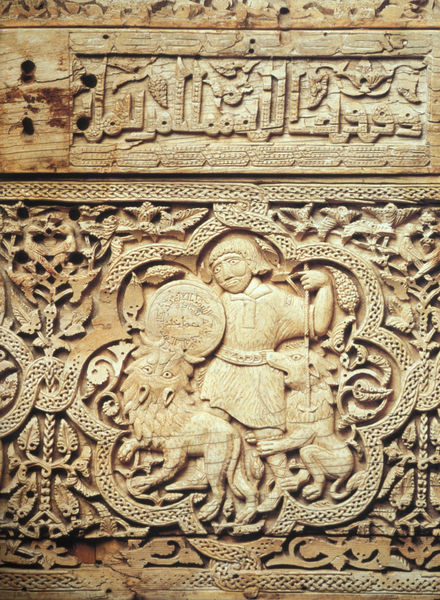
Titel: Kästchen aus Leyre (Detail)
Standort: Pamplona
Institution: Museo de Navarra
Schlagwörter: baum, blätter, held, kampf, kämpfer, mann, vogel, wolf, gelb, ausschnitt, blumen, braun, frisur, haar, holz, kleid, zeichen, gürtel, hund, hunde, tier, tiere, ornament, rock, bart, wand, band, gesicht, rahmen, stehen, stein, bild, vögel, flach, gewand, haare, blatt, wald, ranken, skulptur, mähne, relief, taille, holzschnitt, schrift, stab, furchen, abstrakt, wild, lanze, detail, inschrift, zahlen, floral, ornamente, verzierung, plastik, bauer, photographie, flechten, fugen, schild, truhe, medaillon, orient, religion, asien, initialen, text, soldat, stilisiert, helm, ritter, rüstung, löcher, vereinfacht, ranke, intarsien, schnitzerei, photo, chinesisch, fries, sims, maserung, arabisch, löwen, farbfoto, rosette, mittelalter, krieger, löwe, speer, fresko, wildschwein, register, verzeirung, indien, hirte, herkules, miniatur, blattform, arabien, islam, beissen, biss, drache, geschnitzt, schnitzereien, schnitzwerk, elfenbein, mäander, flechtwerk, arabeske, bedrängnis, kalligraphie, wans, maswerk, daniel, fabeltier, islamische kunst, waffenrock, orien, flechtband, holzschnitzerei, flachrelief, jüdische kunst, reilief, verzierrung, guter hirte, n, vögel schild, wafenrock, mehrpass, jahd, ttelalterrelief